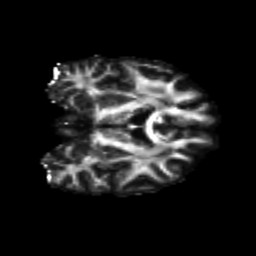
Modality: FA
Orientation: coronal
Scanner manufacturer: siemens
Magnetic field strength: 3 T
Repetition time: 4.16 s
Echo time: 0.0806 s